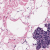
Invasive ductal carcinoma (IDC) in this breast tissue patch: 0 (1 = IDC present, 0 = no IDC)